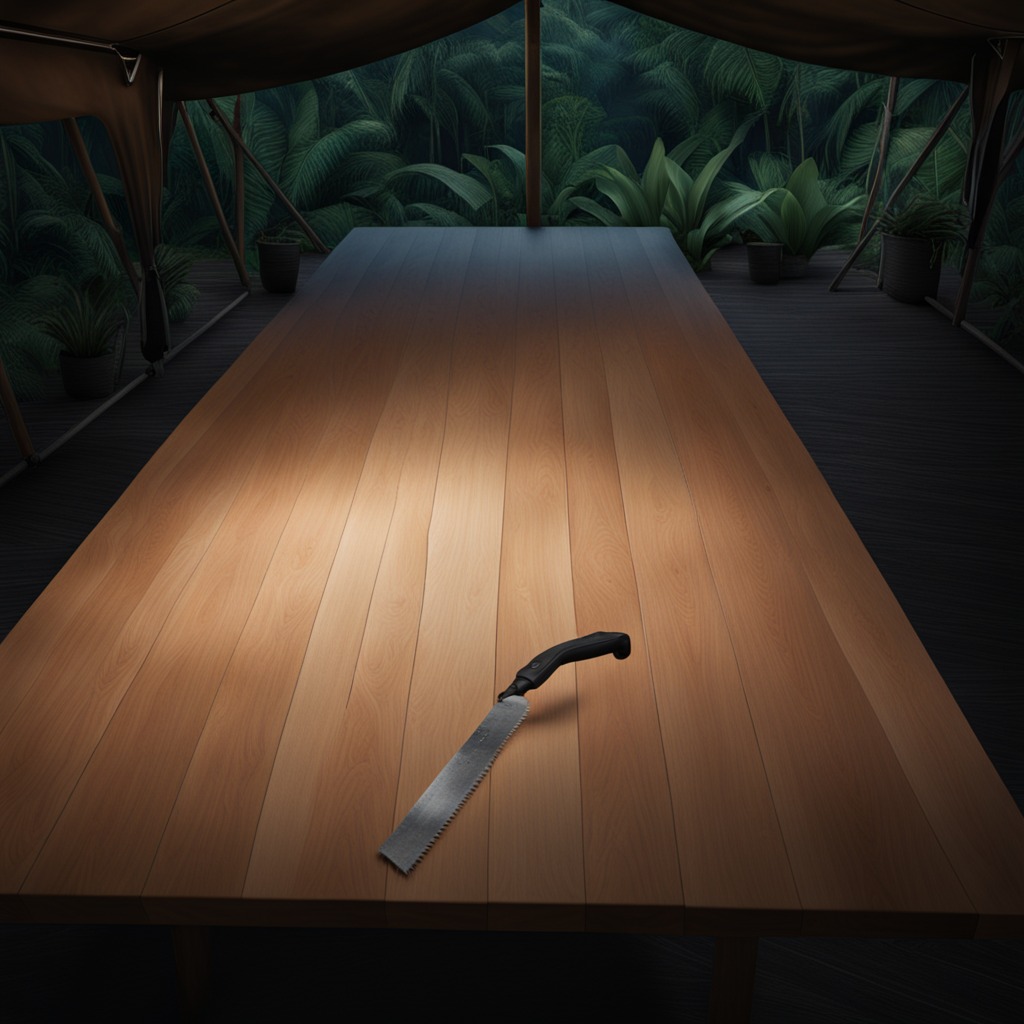
A metal saw is lying on a wooden table inside a jungle field workshop tent at night dim ambient light soft shadows worn but